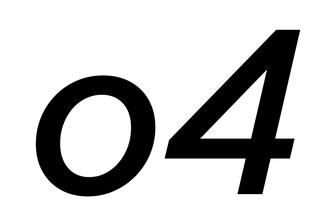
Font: InstrumentSans-Italic_Medium_Italic